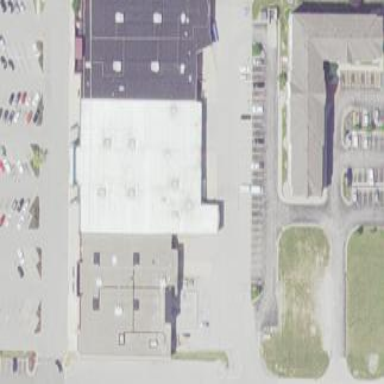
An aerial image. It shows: Department store building.